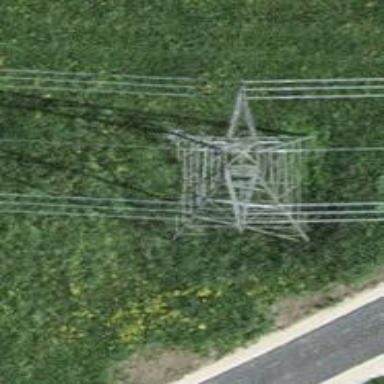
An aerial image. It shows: Power tower.